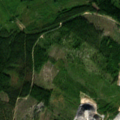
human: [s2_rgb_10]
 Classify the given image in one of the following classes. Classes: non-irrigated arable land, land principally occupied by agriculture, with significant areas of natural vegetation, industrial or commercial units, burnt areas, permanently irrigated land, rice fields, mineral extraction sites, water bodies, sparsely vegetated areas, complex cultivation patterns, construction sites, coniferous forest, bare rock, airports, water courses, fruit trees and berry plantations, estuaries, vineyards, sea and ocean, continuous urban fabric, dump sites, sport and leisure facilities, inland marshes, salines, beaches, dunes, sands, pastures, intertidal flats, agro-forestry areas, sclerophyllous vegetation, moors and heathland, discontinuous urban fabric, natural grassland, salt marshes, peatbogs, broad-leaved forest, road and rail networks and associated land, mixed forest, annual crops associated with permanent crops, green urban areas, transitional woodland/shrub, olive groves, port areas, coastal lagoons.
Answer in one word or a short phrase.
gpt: mineral extraction sites, coniferous forest, transitional woodland/shrub